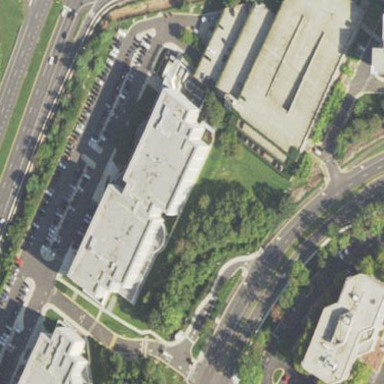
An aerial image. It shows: Office building.